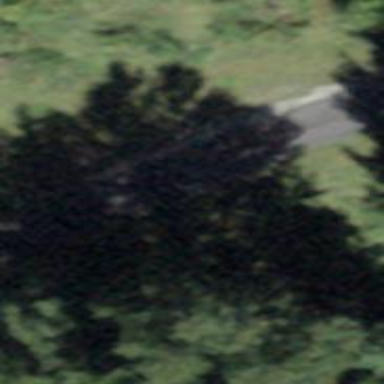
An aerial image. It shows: Gate.